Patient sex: M
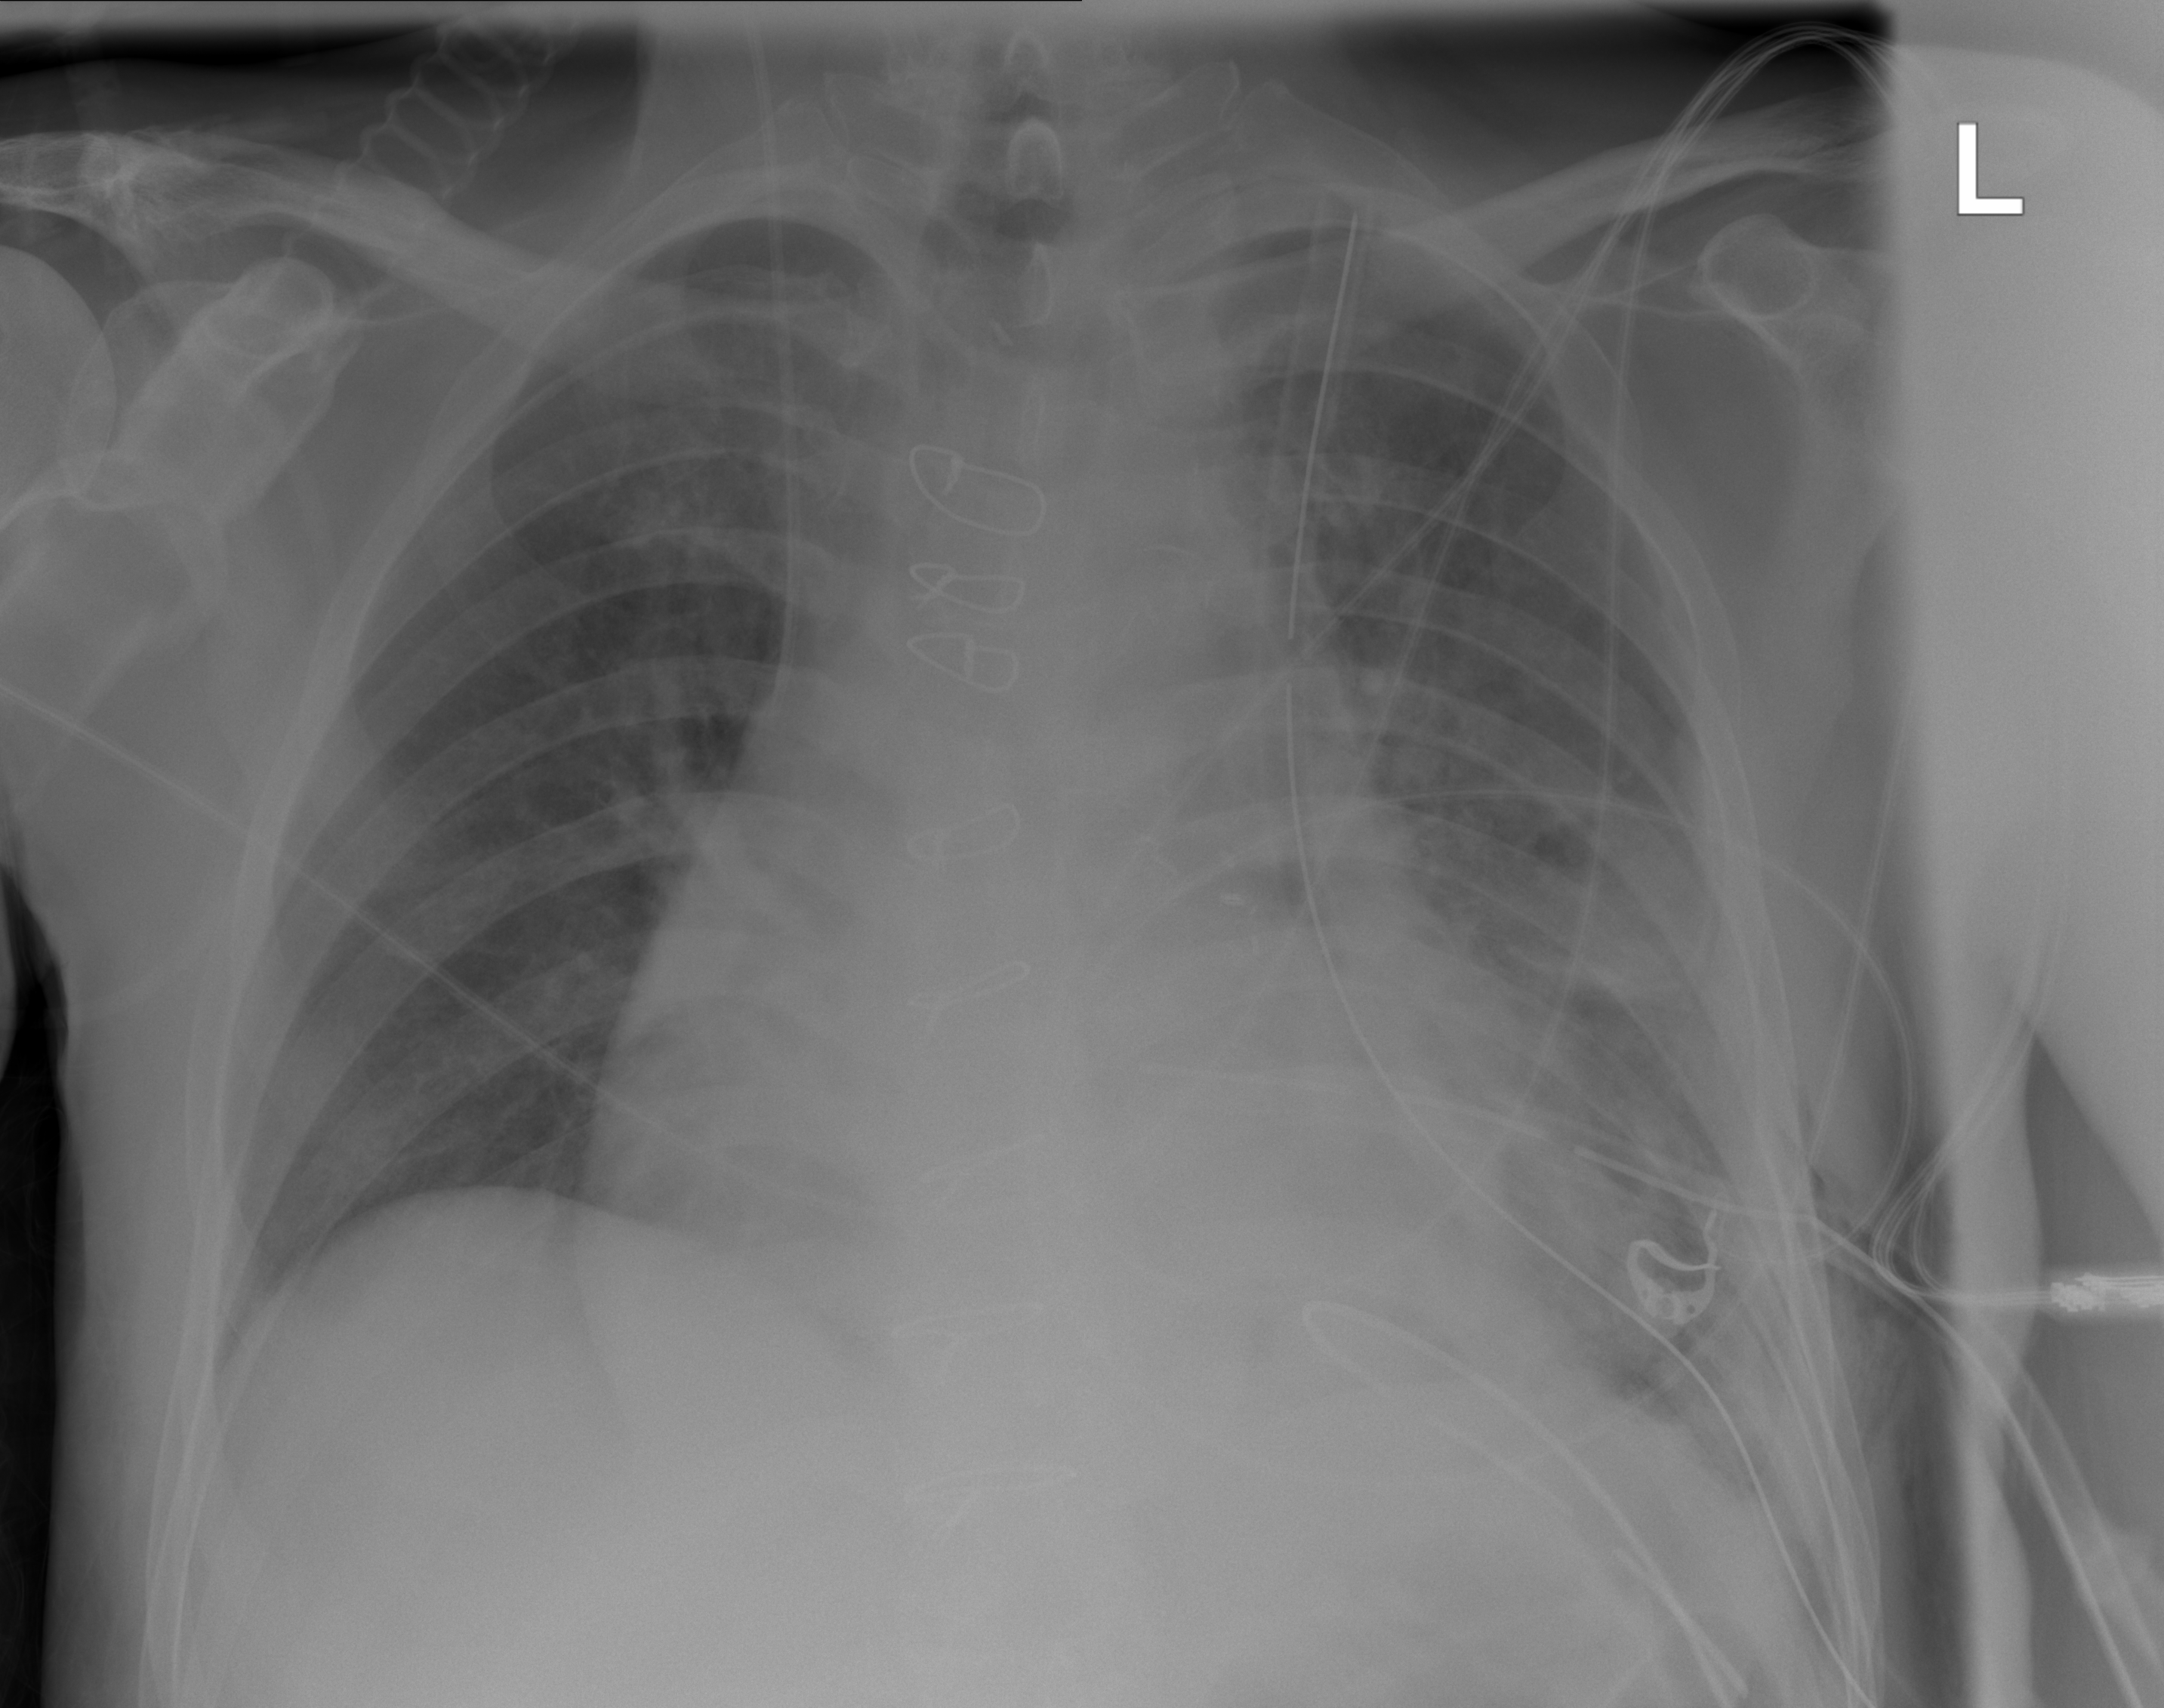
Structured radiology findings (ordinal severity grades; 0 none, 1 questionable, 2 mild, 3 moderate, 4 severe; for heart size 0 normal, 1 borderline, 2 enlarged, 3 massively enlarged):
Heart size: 2
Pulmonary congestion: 0
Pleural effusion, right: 0
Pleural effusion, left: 2
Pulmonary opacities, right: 0
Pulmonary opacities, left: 1
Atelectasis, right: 0
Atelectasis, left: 2